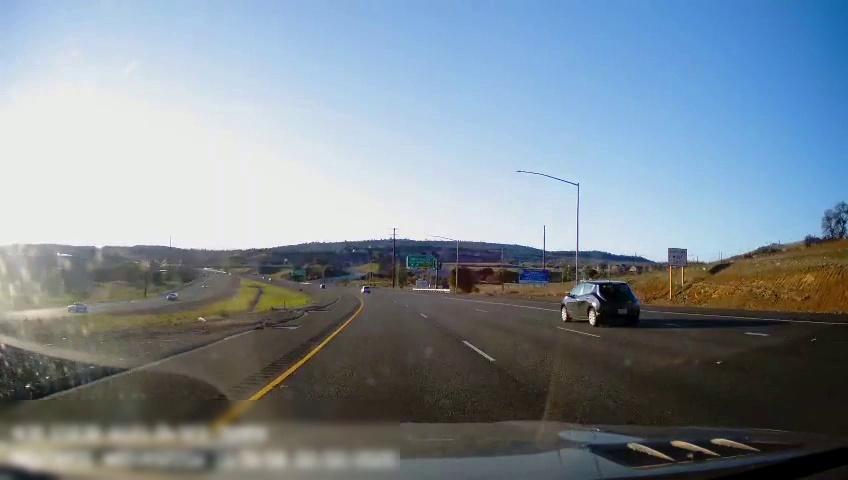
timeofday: Day
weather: Sunny
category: Drivable Space
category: Drivable Space
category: Vehicles | Car
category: Vehicles | SUV
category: Vehicles | Car
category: Vehicles | Car
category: Lanes | Current Lane
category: Lanes | Current Lane
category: Lanes | Alternate Lane
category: Lanes | Alternate Lane
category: Lanes | Alternate Lane
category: Traffic | Signs